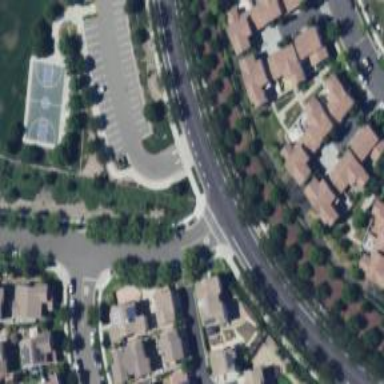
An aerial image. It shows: Footway with marked crossing lines.